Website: bh-photo
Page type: customer-info-address
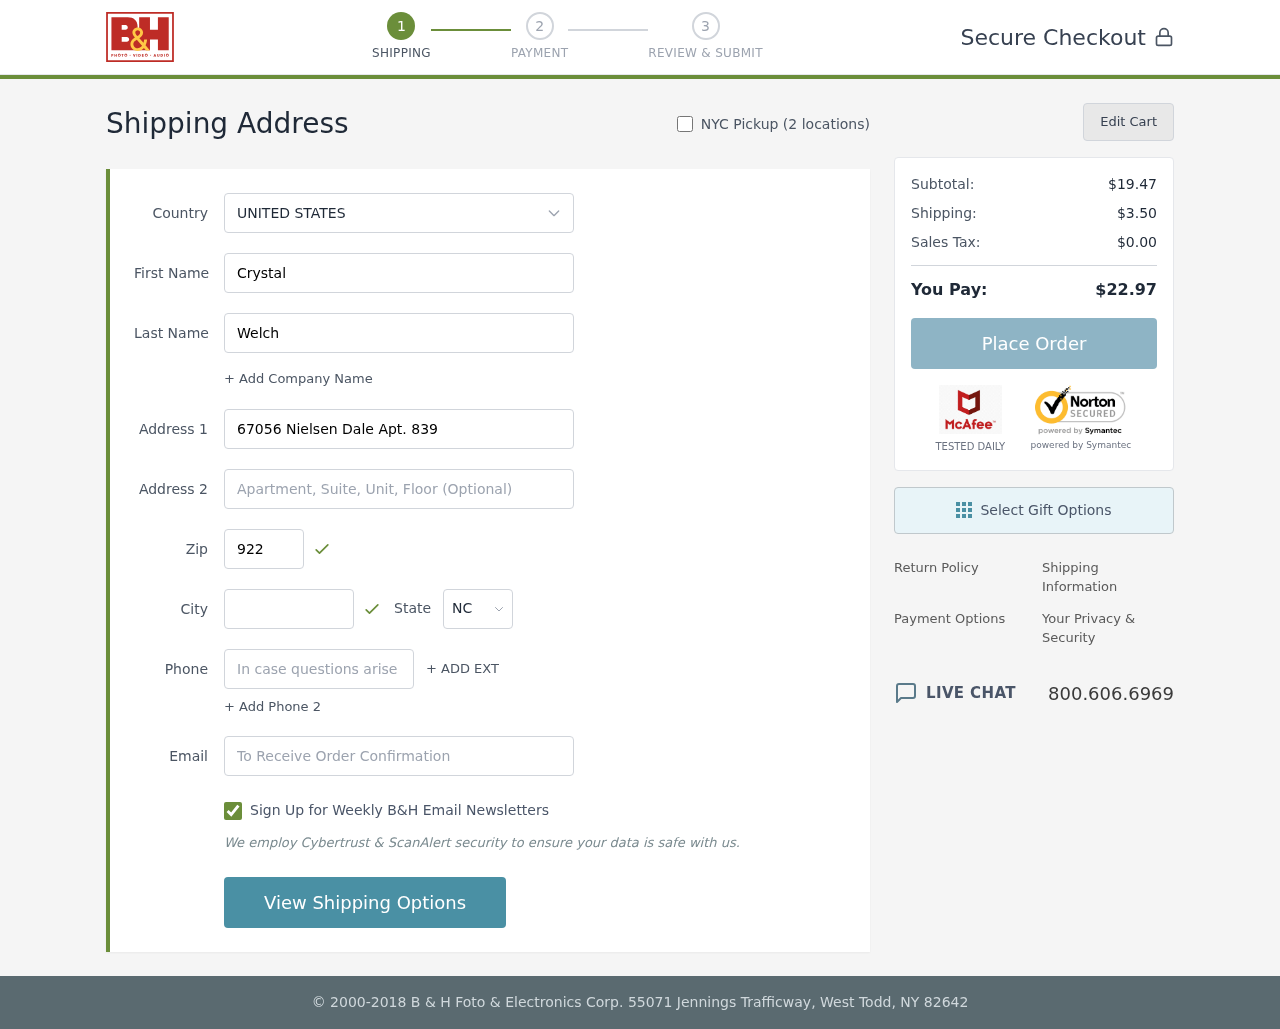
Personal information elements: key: PII_CITY
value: Christopherville
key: PII_COUNTRY
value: United States
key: PII_EMAIL
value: crystalwelch@yahoo.com
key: PII_FIRSTNAME
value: Crystal
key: PII_LASTNAME
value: Welch
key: PII_PHONE
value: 8483888396
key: PII_POSTCODE
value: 92213
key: PII_STATE_ABBR
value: NC
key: PII_STREET
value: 67056 Nielsen Dale Apt. 839
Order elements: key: ORDER_SUBTOTAL
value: $19.47
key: ORDER_SHIPPING_COST
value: $3.50
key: ORDER_TAX
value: $0.00
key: ORDER_TOTAL
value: $22.97